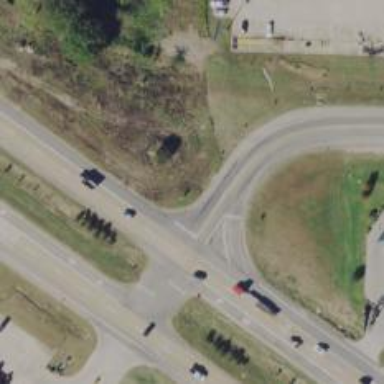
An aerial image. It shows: Trunk link highway.